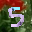
Label: 5